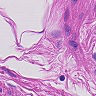
Metastatic tissue present: no